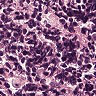
Metastatic tissue present: no